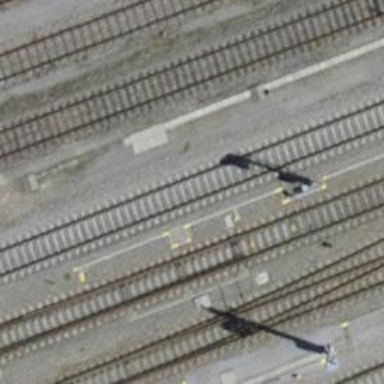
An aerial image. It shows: Single railway track with electrification through contact line.